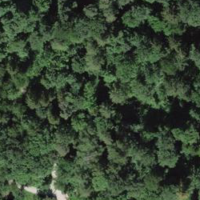
EUNIS habitat code: 53
Species observed at this site:
Allium ursinum